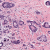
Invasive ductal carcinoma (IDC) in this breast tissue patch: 1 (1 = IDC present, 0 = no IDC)